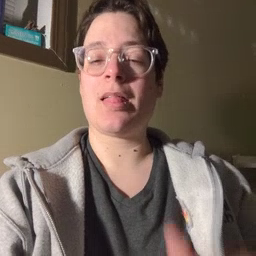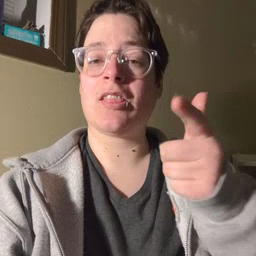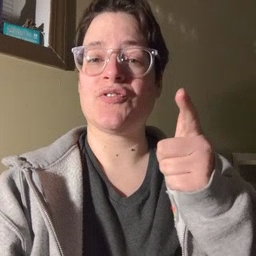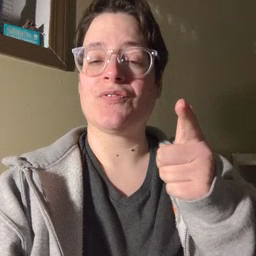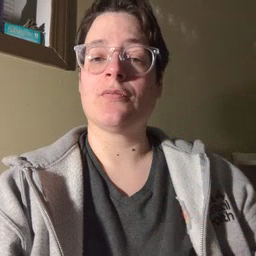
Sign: later